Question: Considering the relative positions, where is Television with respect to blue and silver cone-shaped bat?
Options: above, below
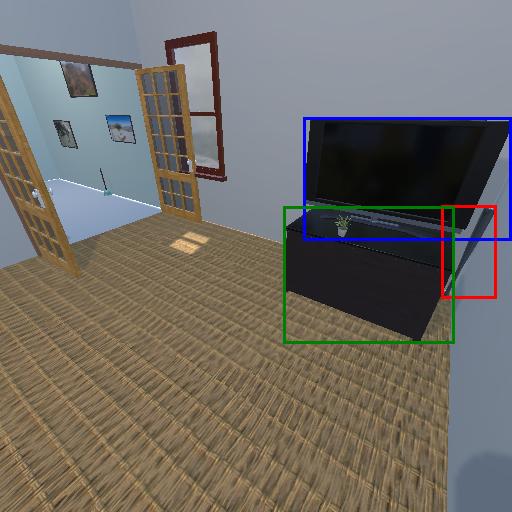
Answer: above